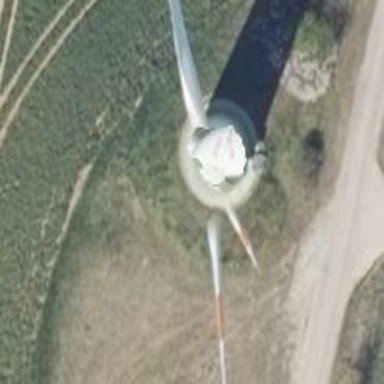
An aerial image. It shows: Wind generator powered by horizontal axis wind turbine.